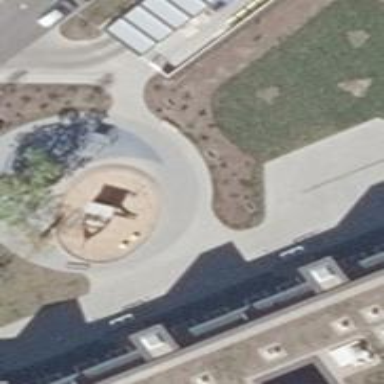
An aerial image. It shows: Table at the playground.